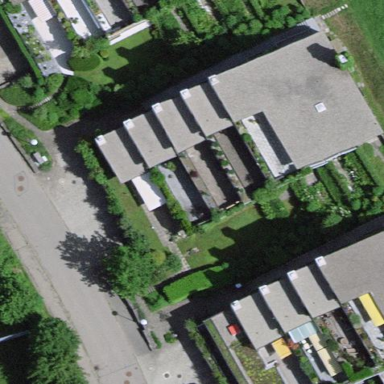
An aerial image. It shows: View of apartment building.